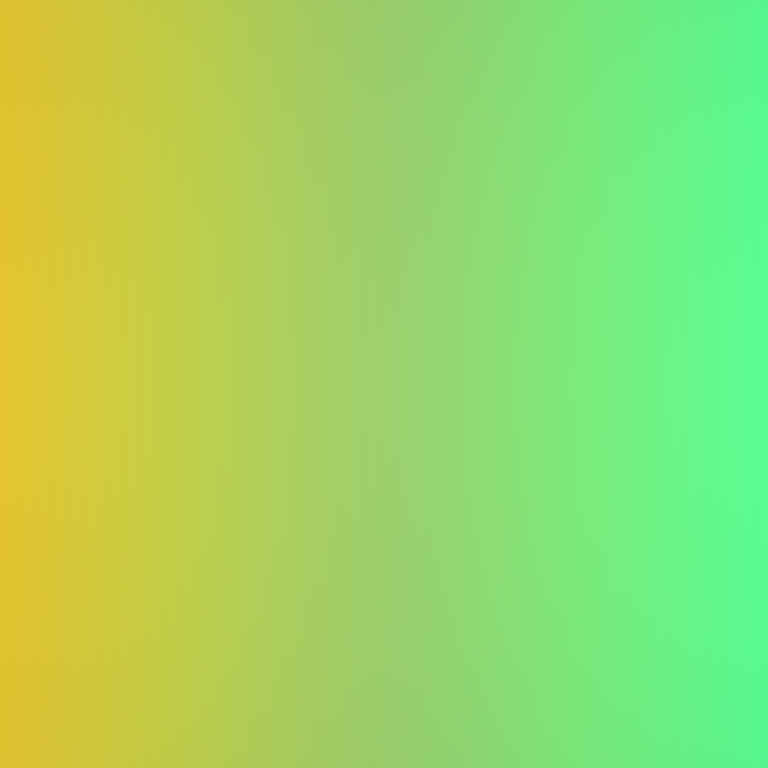
Abstract light effect, smooth gradient from yellow to green, calm atmosphere, soft glow, no room, no furniture, no objects.